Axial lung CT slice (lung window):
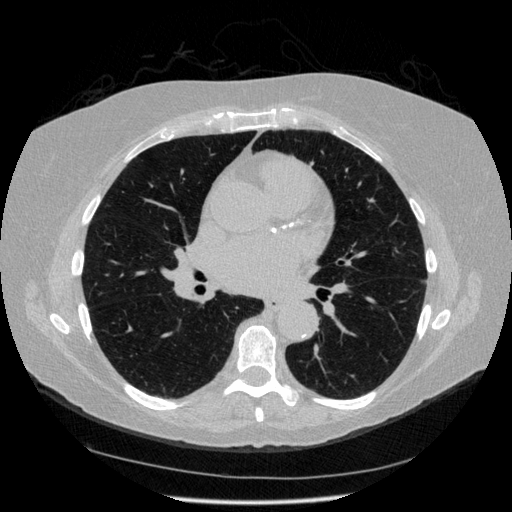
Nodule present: no